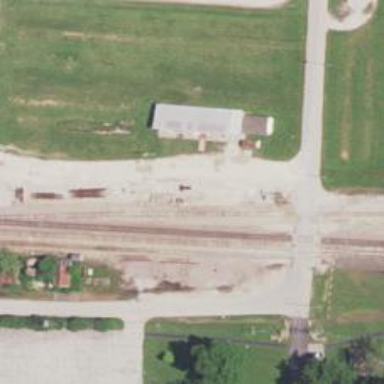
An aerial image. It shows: Railway spur service.